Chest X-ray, PA view. Patient: 28 years old, sex M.
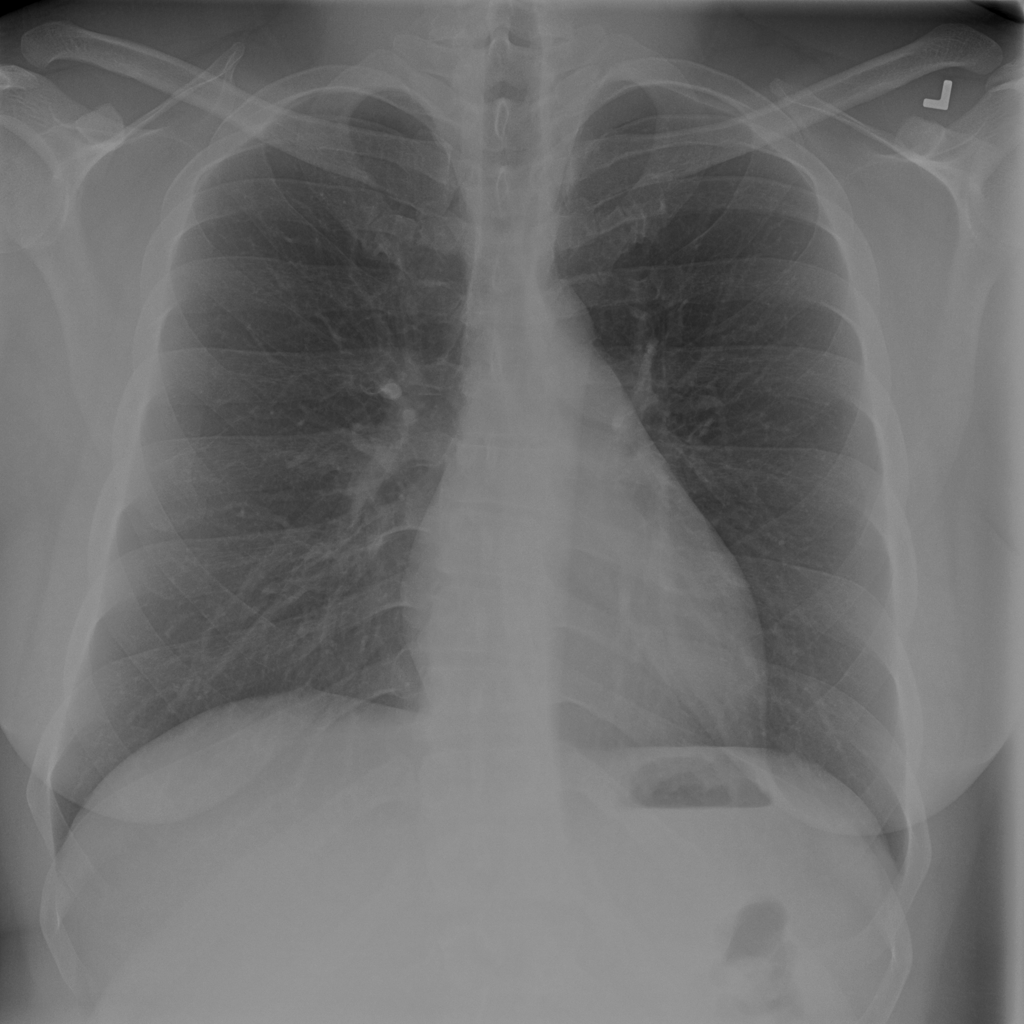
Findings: No Finding